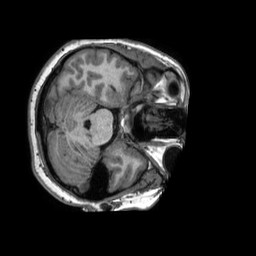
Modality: T1w
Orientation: axial
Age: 34
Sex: female
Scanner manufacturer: philips
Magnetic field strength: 1.5 T
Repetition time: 0.007187 s
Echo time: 0.003251 s